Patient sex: F
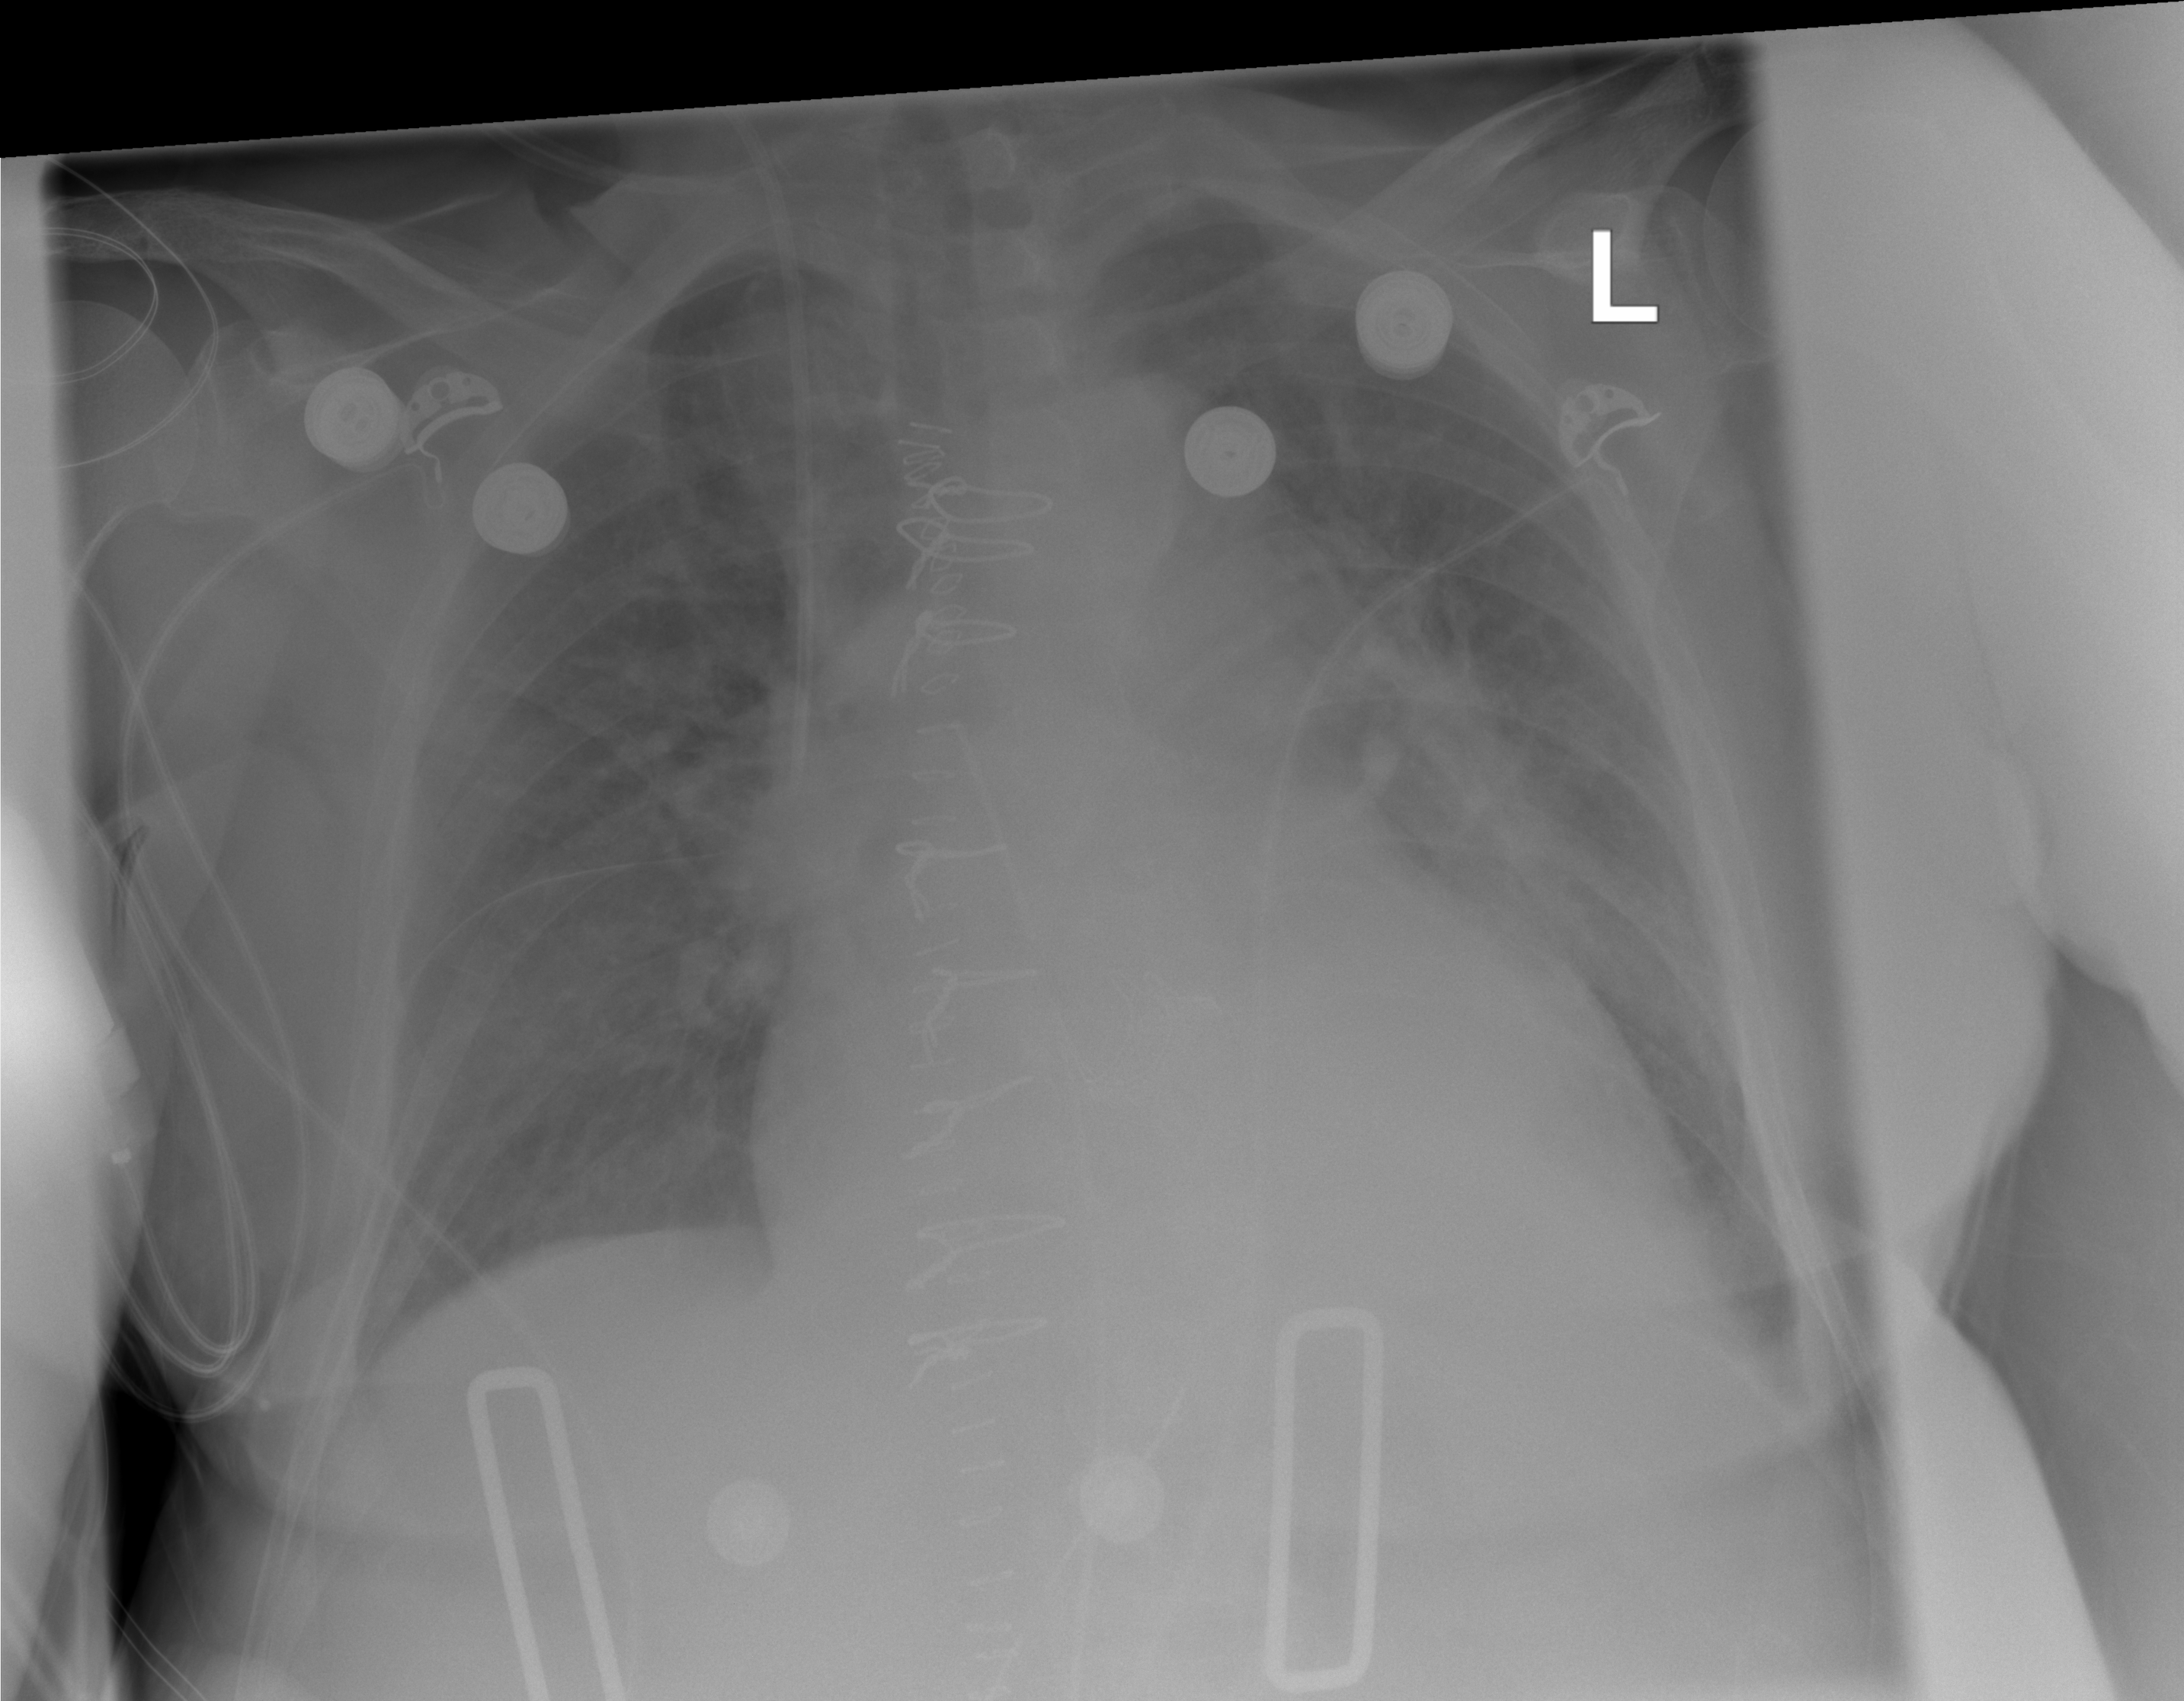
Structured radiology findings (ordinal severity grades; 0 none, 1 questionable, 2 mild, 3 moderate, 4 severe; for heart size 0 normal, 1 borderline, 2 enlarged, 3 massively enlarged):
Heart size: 2
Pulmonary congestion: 2
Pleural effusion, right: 0
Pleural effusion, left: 0
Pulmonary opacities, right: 0
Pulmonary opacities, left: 2
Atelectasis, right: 0
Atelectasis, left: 2